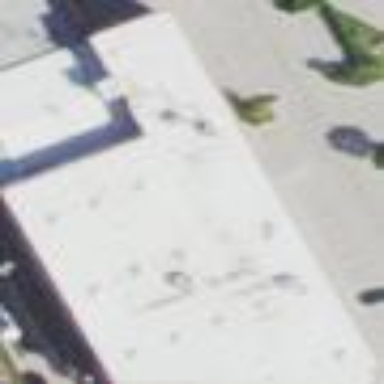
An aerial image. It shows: Commercial building housing car repair shop.